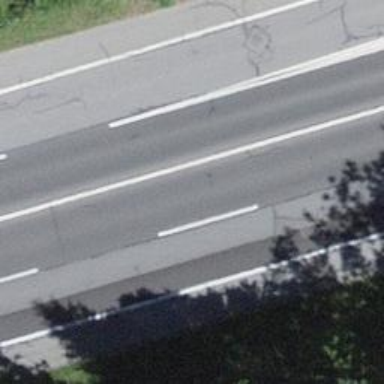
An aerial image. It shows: Asphalt road classified as trunk highway.